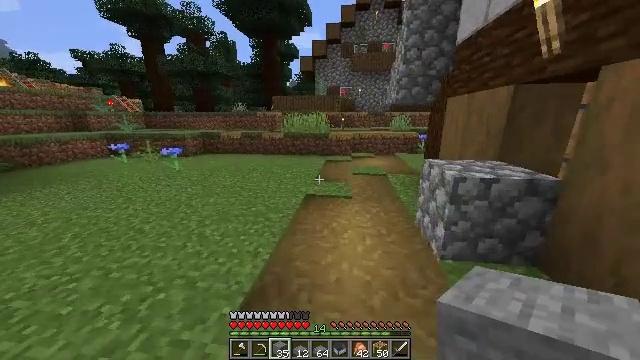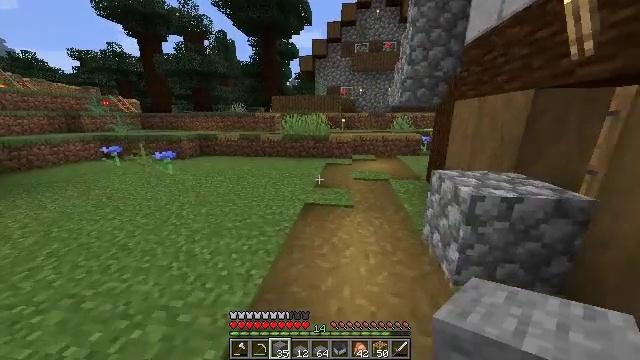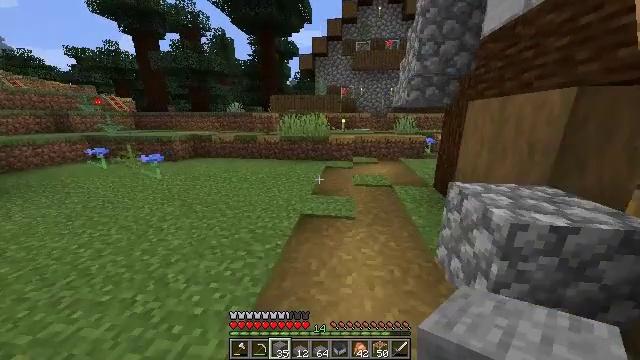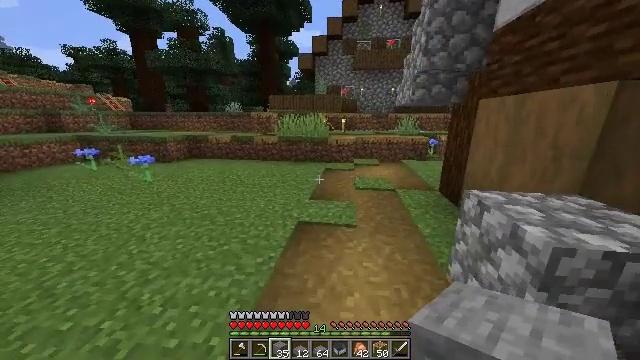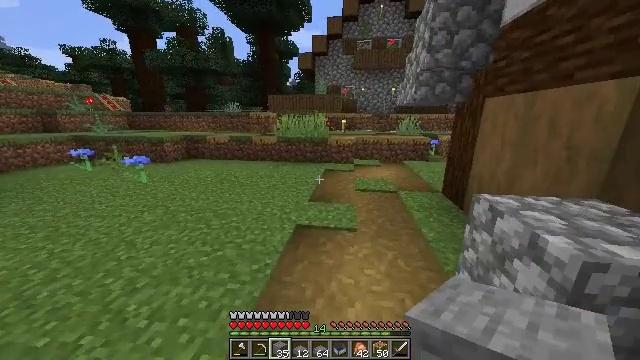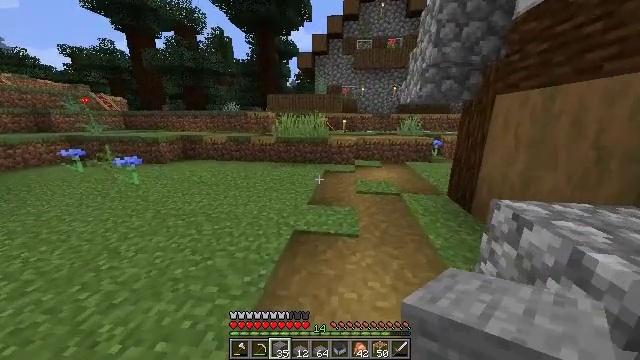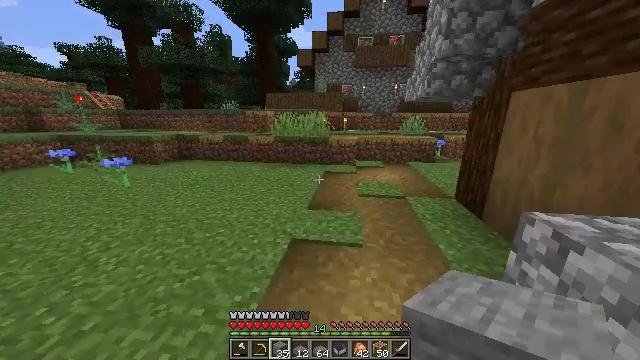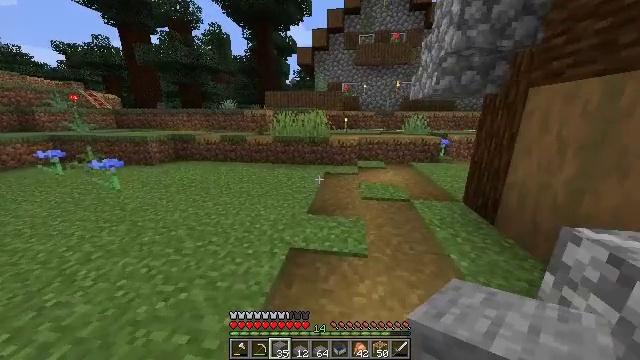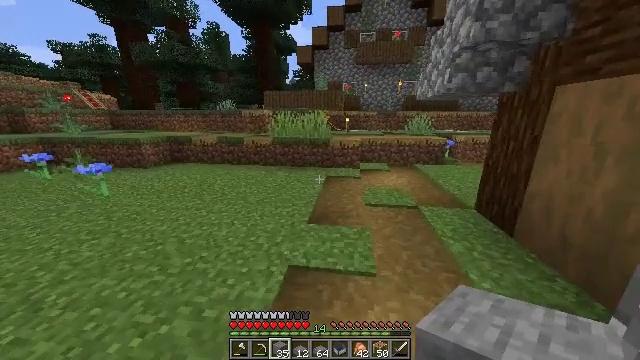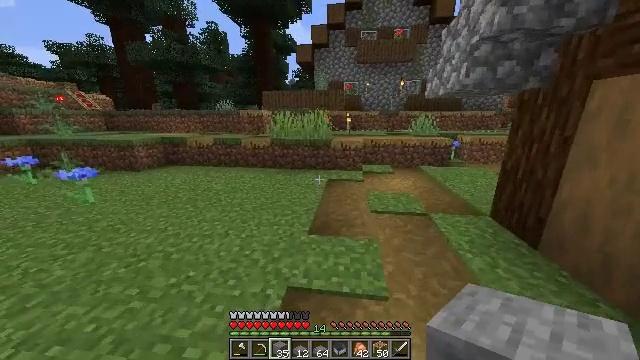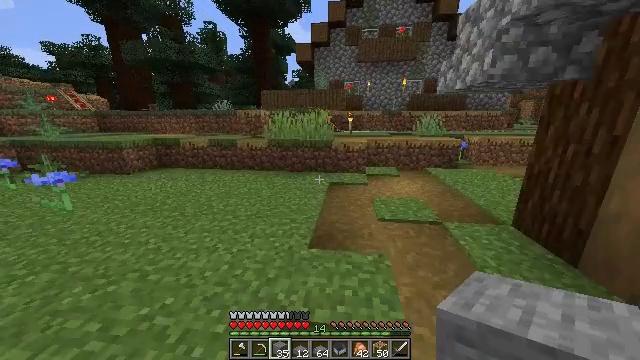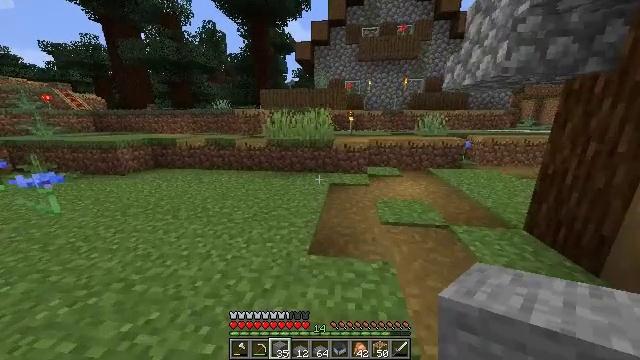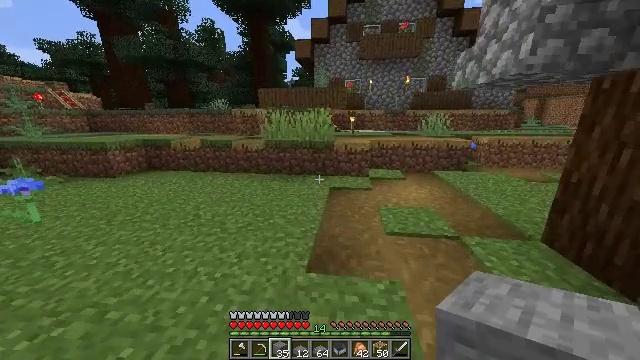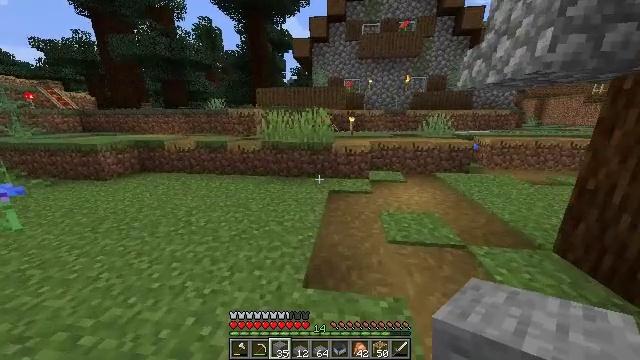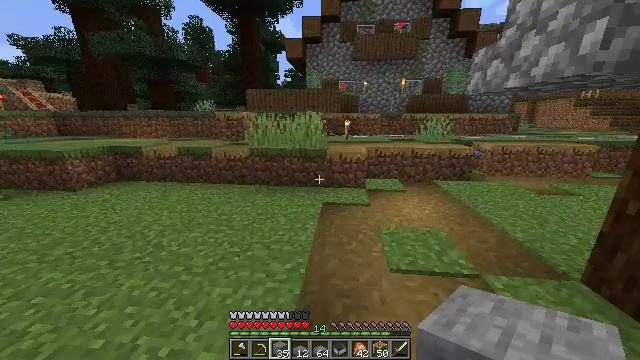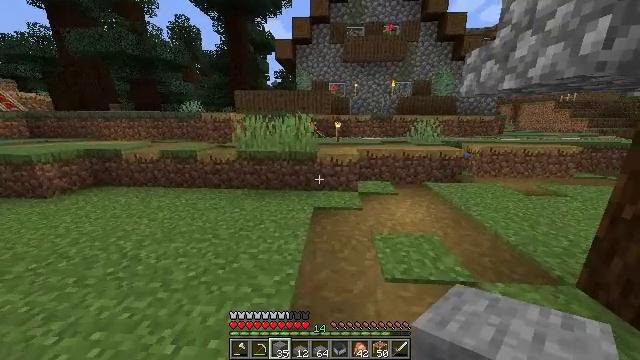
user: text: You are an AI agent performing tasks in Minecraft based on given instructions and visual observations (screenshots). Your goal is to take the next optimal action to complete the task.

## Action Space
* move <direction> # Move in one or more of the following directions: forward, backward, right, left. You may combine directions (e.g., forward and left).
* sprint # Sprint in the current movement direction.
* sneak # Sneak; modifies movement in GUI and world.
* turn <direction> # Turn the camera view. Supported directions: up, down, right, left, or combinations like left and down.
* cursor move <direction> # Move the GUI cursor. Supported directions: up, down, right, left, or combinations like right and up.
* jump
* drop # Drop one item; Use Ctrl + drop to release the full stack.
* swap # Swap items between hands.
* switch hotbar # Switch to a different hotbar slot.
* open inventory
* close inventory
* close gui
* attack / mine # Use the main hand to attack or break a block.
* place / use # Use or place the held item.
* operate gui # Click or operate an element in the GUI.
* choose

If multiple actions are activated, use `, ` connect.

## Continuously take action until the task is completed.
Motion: motion action
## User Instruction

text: Gather the rail for future use.
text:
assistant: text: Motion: move forward, sprint
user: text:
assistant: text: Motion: move forward
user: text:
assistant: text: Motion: move forward
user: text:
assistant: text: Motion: move forward
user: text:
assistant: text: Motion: move forward
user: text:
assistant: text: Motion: move forward
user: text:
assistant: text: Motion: move forward
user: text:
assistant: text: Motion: move forward
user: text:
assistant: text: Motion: move forward
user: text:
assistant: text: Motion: move forward
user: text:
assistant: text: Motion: move forward, sprint
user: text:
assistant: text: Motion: move forward, sprint
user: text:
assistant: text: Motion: move forward, sprint
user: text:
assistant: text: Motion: move forward, sprint, turn right
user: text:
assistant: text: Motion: move forward, sprint, turn right
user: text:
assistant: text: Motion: move forward, turn right
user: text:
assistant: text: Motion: move forward, turn right
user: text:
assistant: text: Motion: move forward, turn right
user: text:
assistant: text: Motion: move forward, turn right
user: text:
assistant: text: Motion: move forward, turn right
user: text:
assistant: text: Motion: move forward, turn right
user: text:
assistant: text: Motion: move forward, sprint, turn right
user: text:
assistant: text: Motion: move forward, sprint, turn right
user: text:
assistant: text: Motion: move forward, sprint, turn right
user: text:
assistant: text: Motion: move forward, sprint, turn right
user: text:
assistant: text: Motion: move forward, turn right
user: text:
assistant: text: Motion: move forward, turn right
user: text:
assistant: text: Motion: move forward, turn right
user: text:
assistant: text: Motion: move forward
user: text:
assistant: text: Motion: move forward